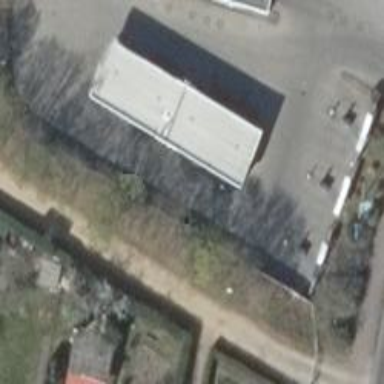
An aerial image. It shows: Car wash facility.